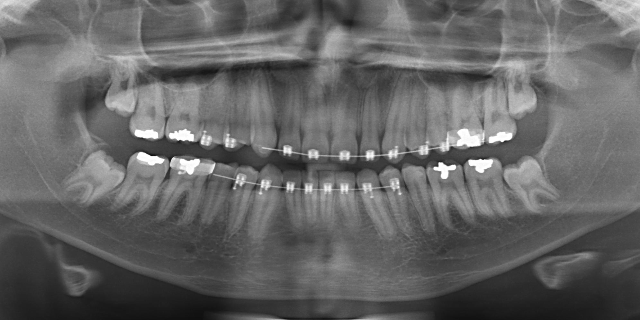
adult